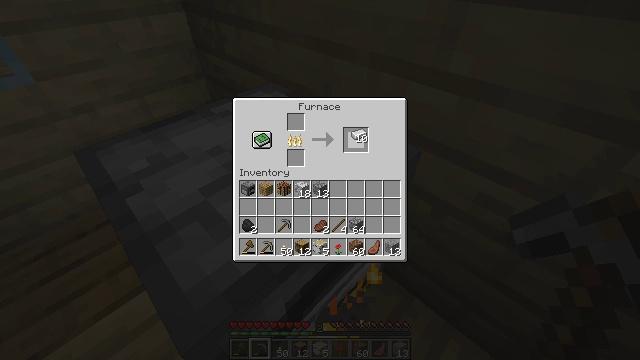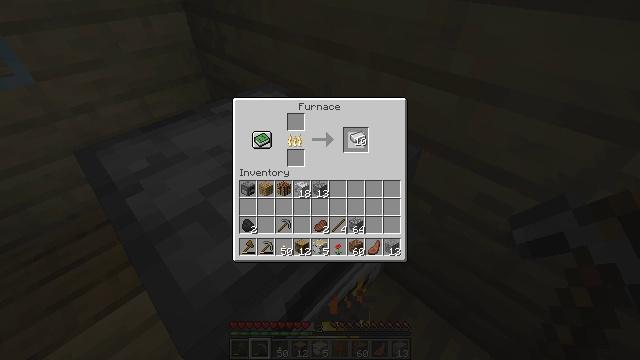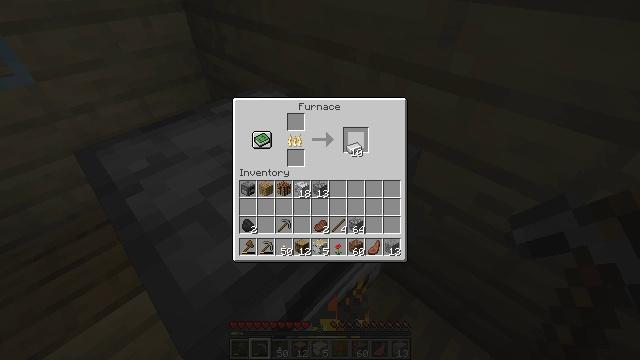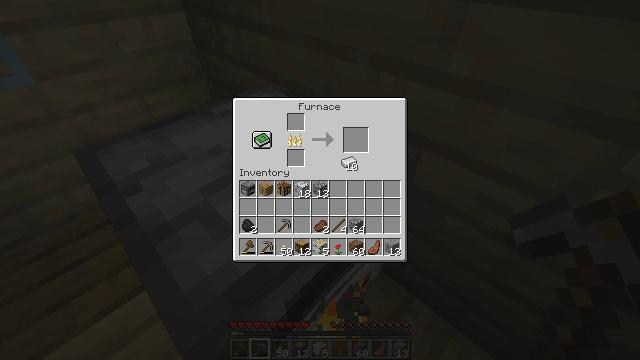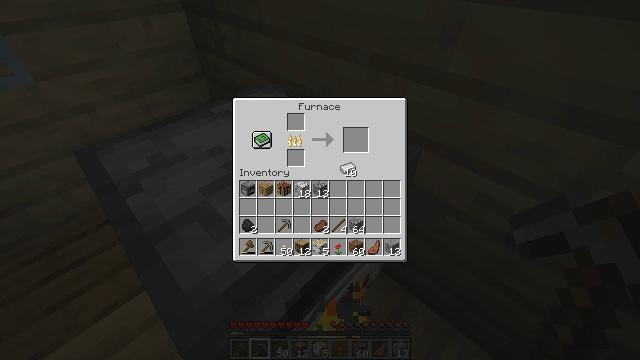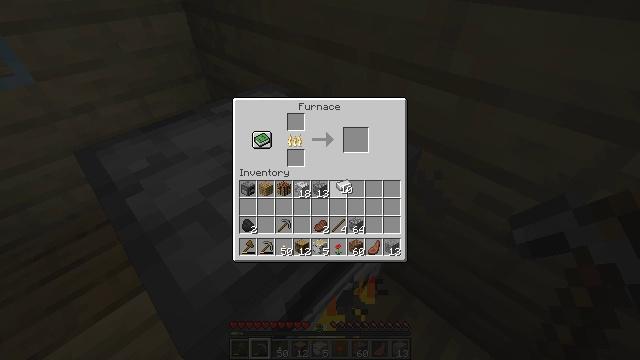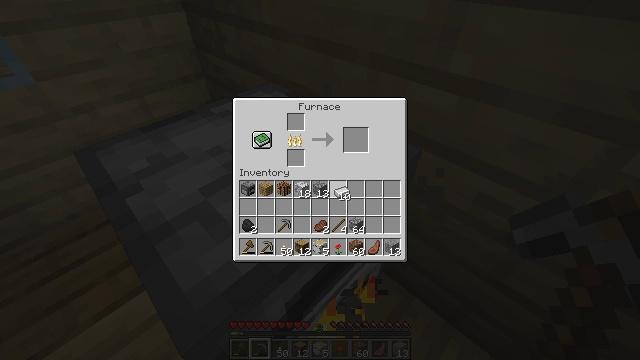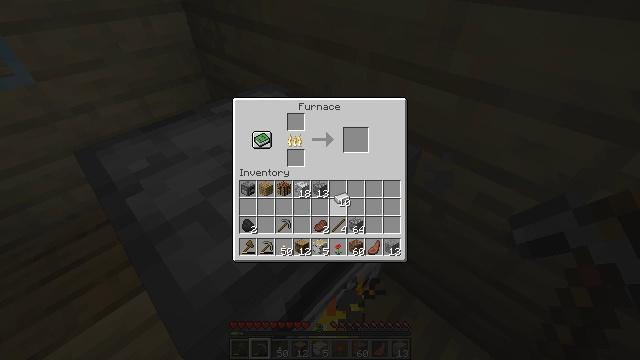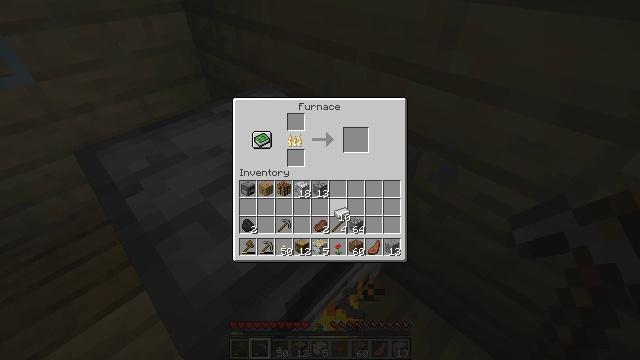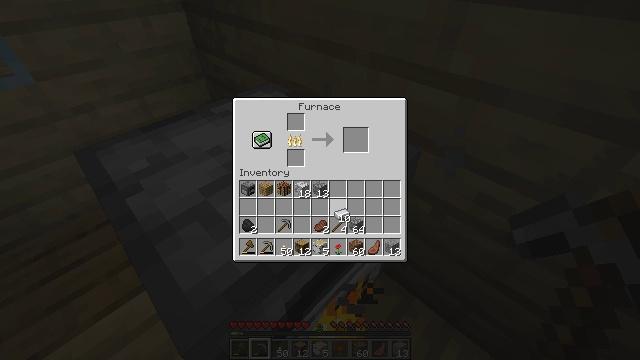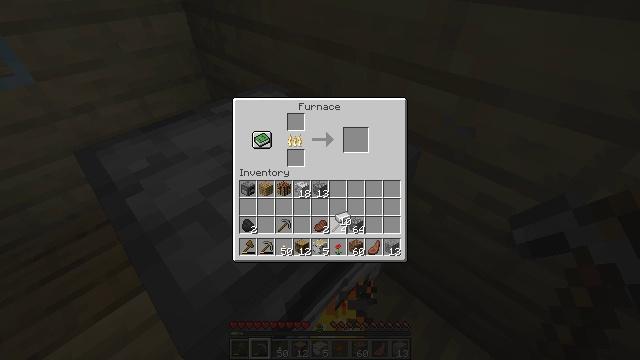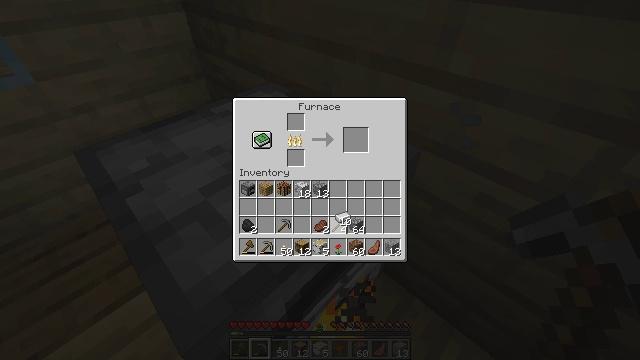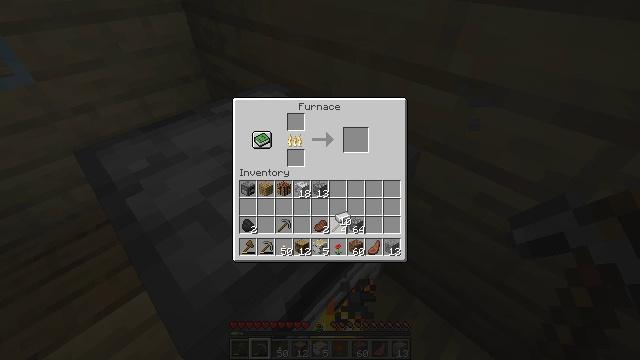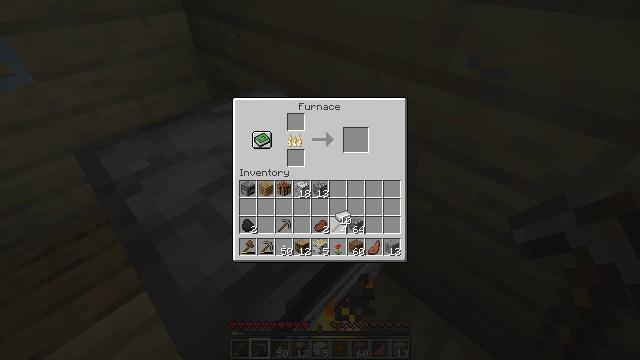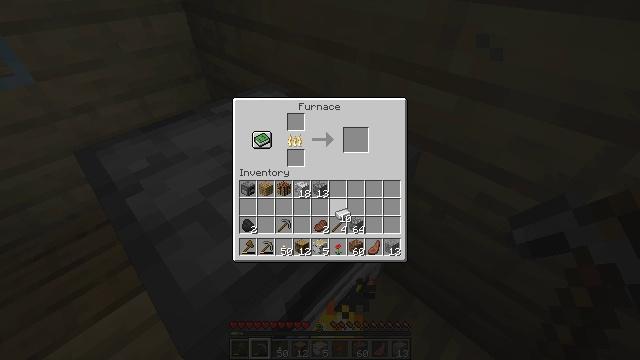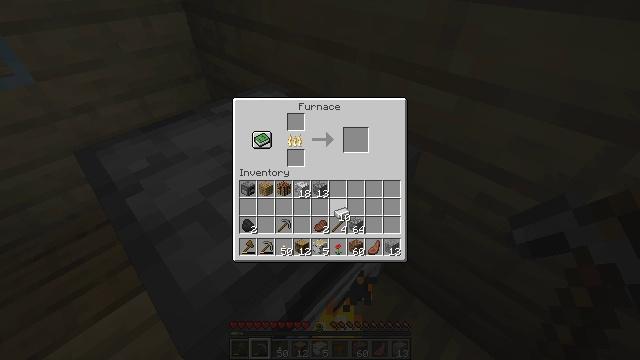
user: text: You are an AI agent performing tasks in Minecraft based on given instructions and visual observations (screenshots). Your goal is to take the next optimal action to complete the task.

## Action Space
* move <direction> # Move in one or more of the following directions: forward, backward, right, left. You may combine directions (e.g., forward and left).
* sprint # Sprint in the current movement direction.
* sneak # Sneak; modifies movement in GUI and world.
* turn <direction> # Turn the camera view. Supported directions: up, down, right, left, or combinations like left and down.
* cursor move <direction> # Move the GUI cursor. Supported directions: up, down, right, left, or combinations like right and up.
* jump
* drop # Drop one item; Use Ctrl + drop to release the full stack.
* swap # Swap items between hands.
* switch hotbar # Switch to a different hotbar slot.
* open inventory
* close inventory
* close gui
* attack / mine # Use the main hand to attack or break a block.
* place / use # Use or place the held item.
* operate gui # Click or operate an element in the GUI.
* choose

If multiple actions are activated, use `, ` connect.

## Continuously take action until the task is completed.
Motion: motion action
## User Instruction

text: Make an iron door by arranging iron ingots in the crafting table.
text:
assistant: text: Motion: open gui
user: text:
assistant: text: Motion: cursor move down
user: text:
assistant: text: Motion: cursor move down
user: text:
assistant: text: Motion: no_op
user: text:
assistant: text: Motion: cursor move down
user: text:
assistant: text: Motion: no_op
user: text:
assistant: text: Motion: no_op
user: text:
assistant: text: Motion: cursor move down
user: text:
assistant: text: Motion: no_op
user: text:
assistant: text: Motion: no_op
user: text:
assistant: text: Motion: no_op
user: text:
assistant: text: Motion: no_op
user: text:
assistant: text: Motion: no_op
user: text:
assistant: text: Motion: no_op
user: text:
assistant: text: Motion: no_op
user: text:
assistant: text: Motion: no_op
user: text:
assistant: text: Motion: no_op
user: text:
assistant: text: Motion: no_op
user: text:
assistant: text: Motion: no_op
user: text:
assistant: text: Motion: no_op
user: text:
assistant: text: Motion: no_op
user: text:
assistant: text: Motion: no_op
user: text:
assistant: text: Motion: no_op
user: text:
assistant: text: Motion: no_op
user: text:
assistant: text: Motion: operate gui
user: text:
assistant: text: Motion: operate gui
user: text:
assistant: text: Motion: operate gui
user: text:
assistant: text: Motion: operate gui
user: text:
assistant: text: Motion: no_op
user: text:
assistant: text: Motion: no_op